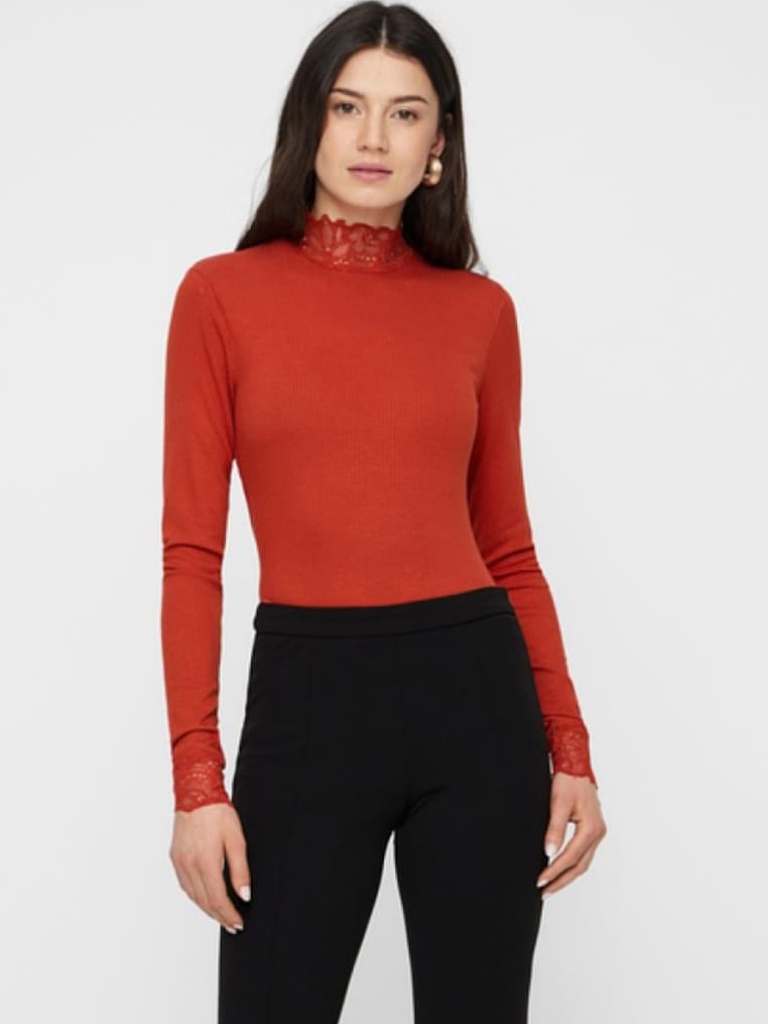
knit tight a long-sleeved with the sleeves down hip length Fully Tucked in turtleneck sweater